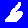
Digit: 6